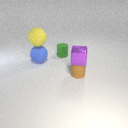
small brown rubber cylinder to the right of small green rubber cylinder